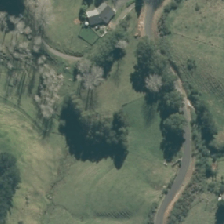
Land cover: indigenous_forest